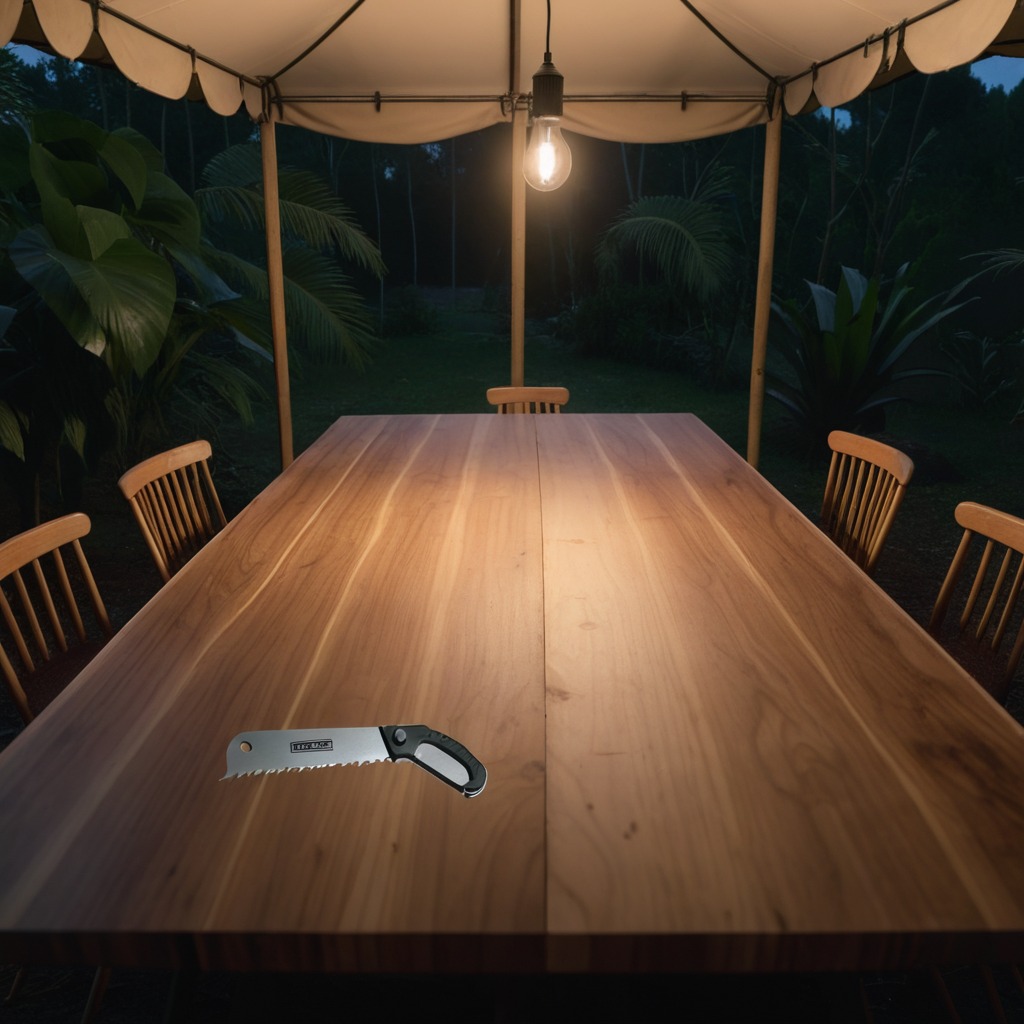
A metal saw is lying on a wooden table inside a jungle field workshop tent at night.